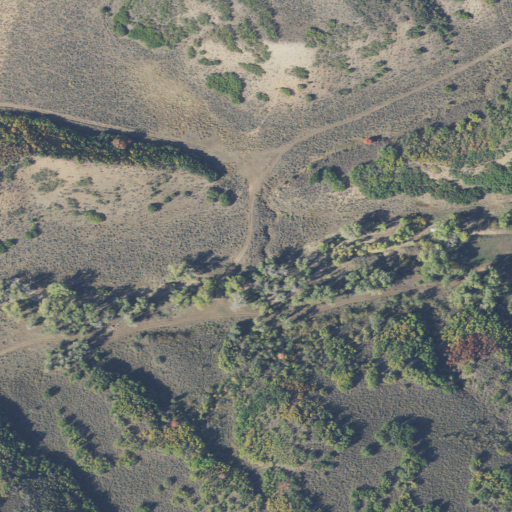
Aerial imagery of valley in Utah named Left Fork Taylor Hollow containing shrub, deciduous forest, woody wetlands, evergreen forest, open development, and herbaceous wetlands